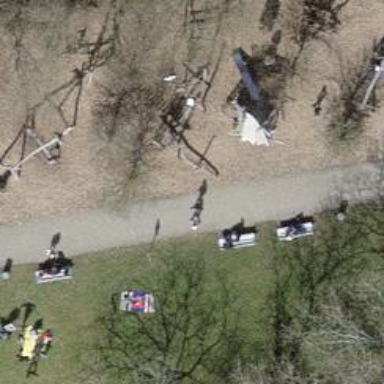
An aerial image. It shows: Playground area for leisure activities on the land.